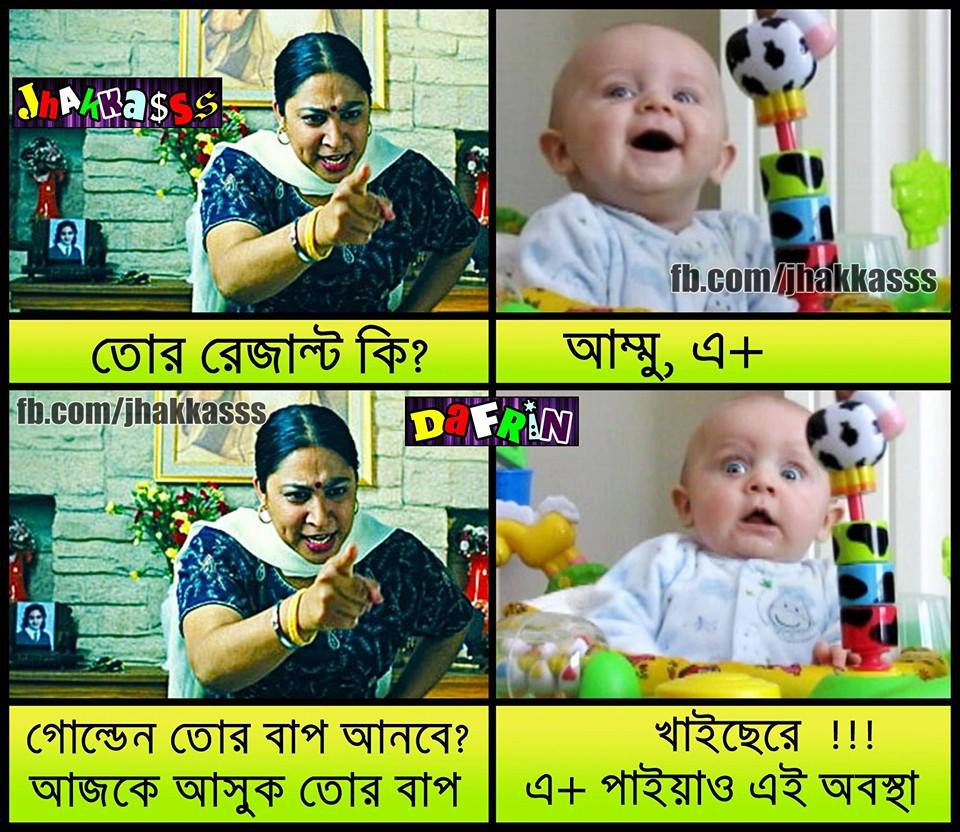
Caption: তোর রেজাল্ট কি? আম্মু এ+ গোল্ডেন তোর বাপ আনবে? আজকে আসুক তোর বাপ খাইছেরে!!! এ+ পাইয়াও এই অবস্থা
Label: non-hate